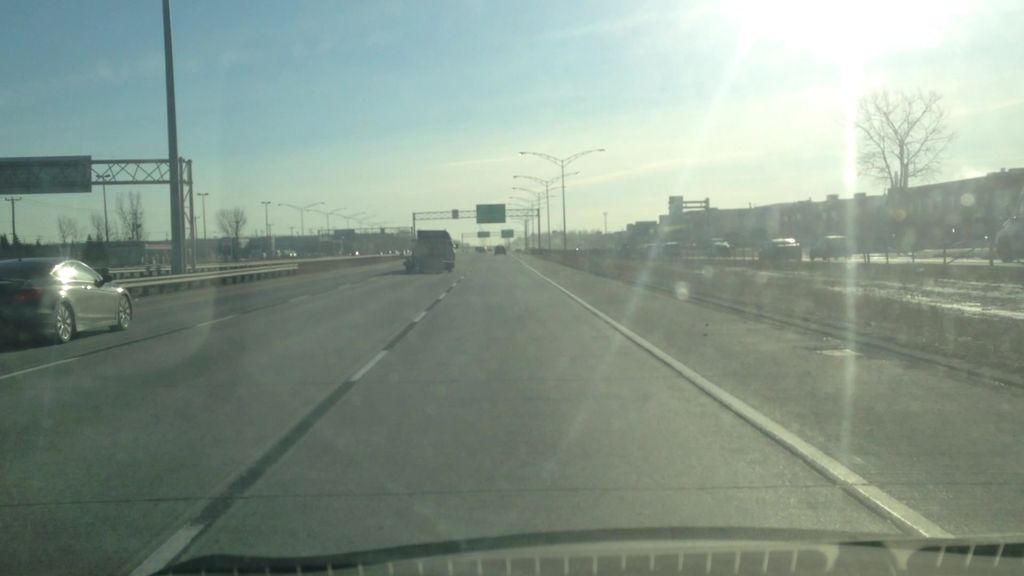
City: montreal